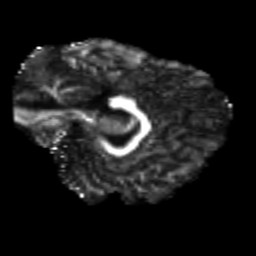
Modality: FA
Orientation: sagittal
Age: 29
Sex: male
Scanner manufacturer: siemens
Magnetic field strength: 3 T
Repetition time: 3.5 s
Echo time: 0.125 s